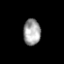
Tissue: prostate
Cell type: T cells
Senescence score: 0.3536
Nuclear area (px): 442
Mean DAPI intensity: 161.066